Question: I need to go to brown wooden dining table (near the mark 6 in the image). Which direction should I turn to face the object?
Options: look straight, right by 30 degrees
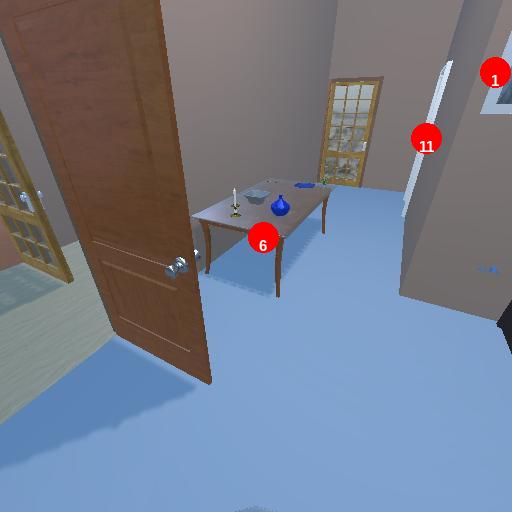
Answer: look straight